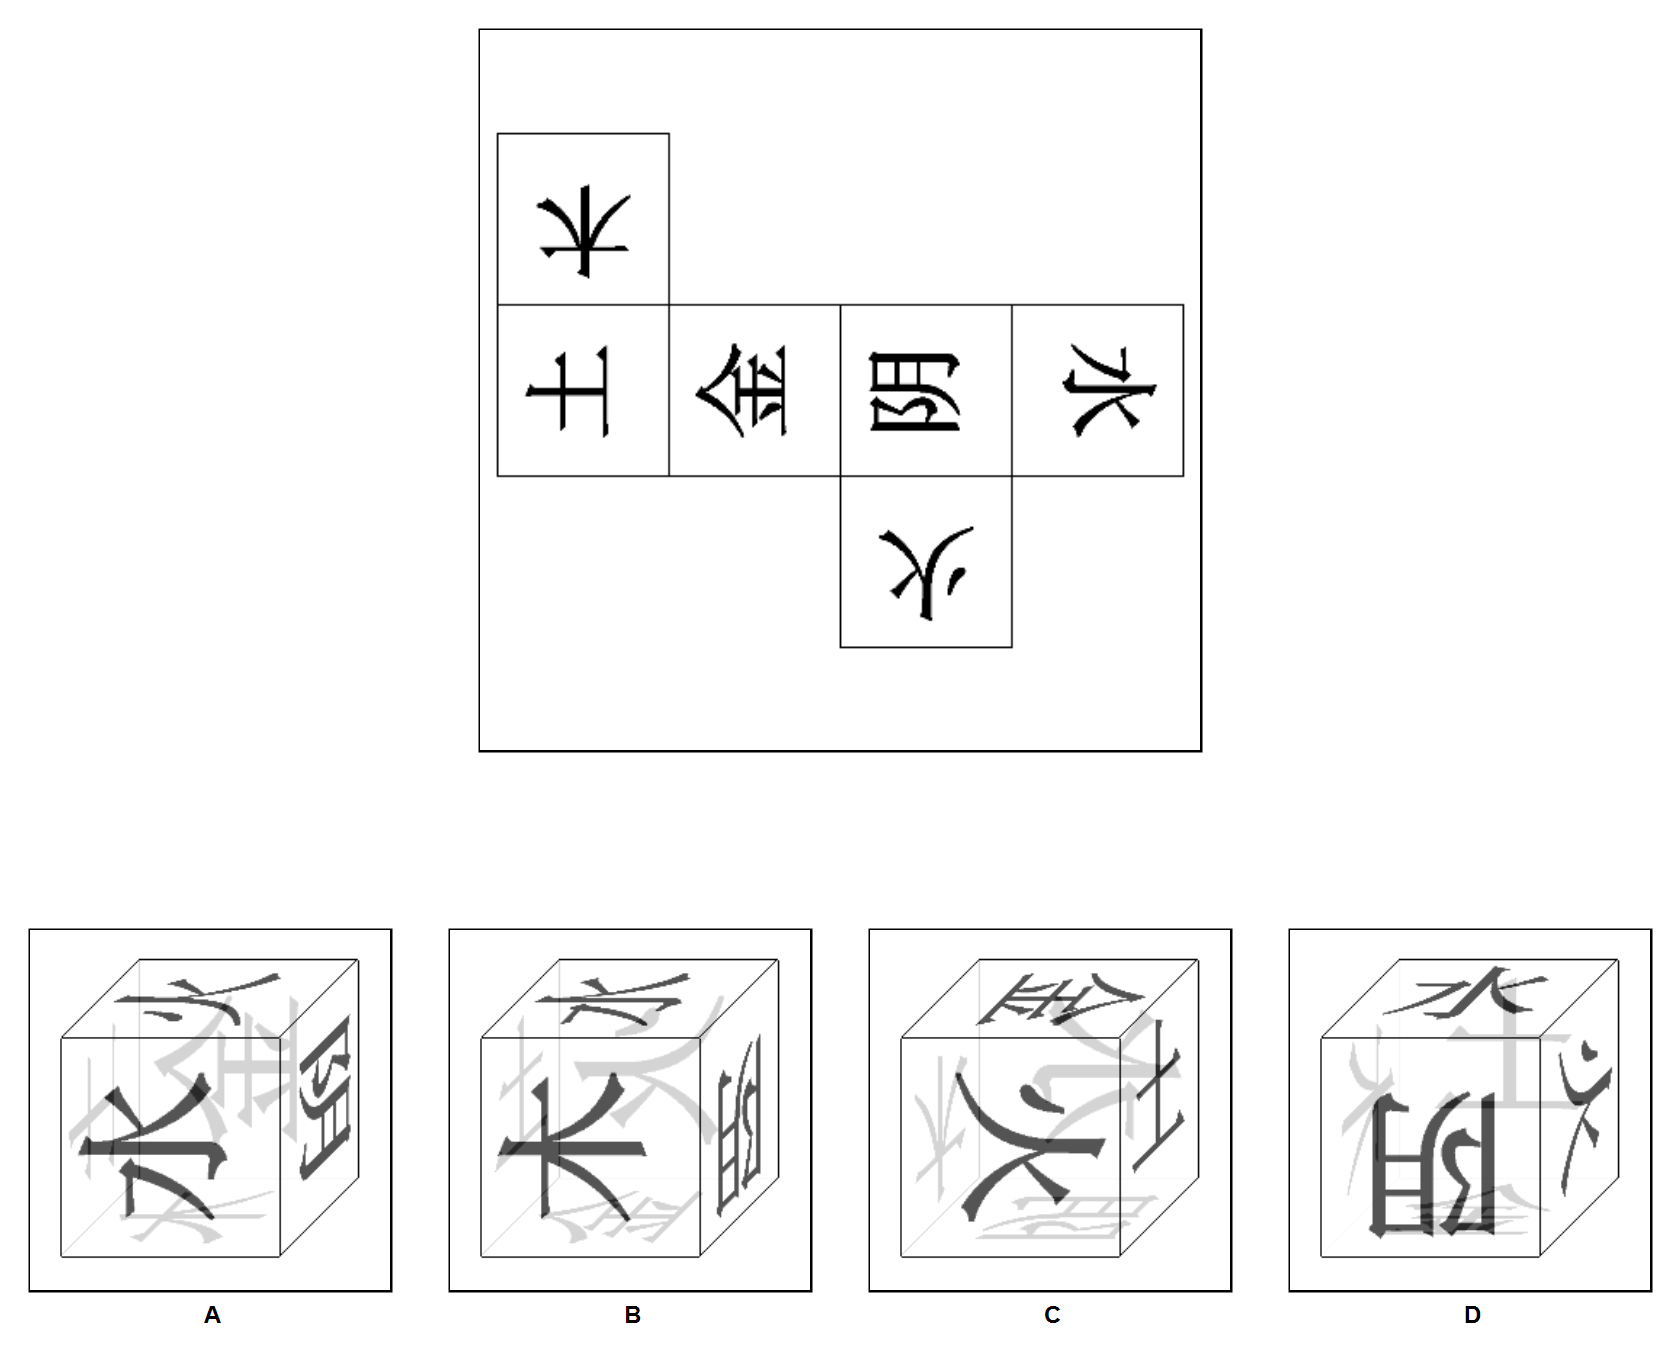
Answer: C